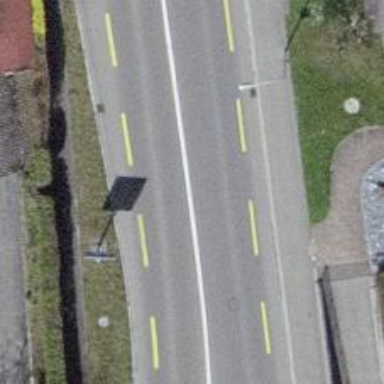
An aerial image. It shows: Primary highway with asphalt surface and designated lane for cyclists.